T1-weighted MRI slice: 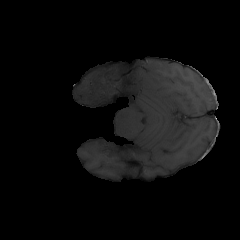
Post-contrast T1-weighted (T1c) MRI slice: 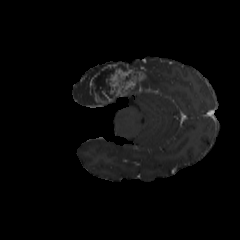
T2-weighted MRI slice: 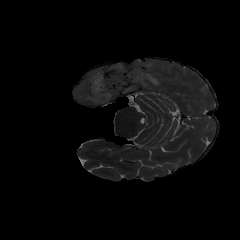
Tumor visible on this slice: yes